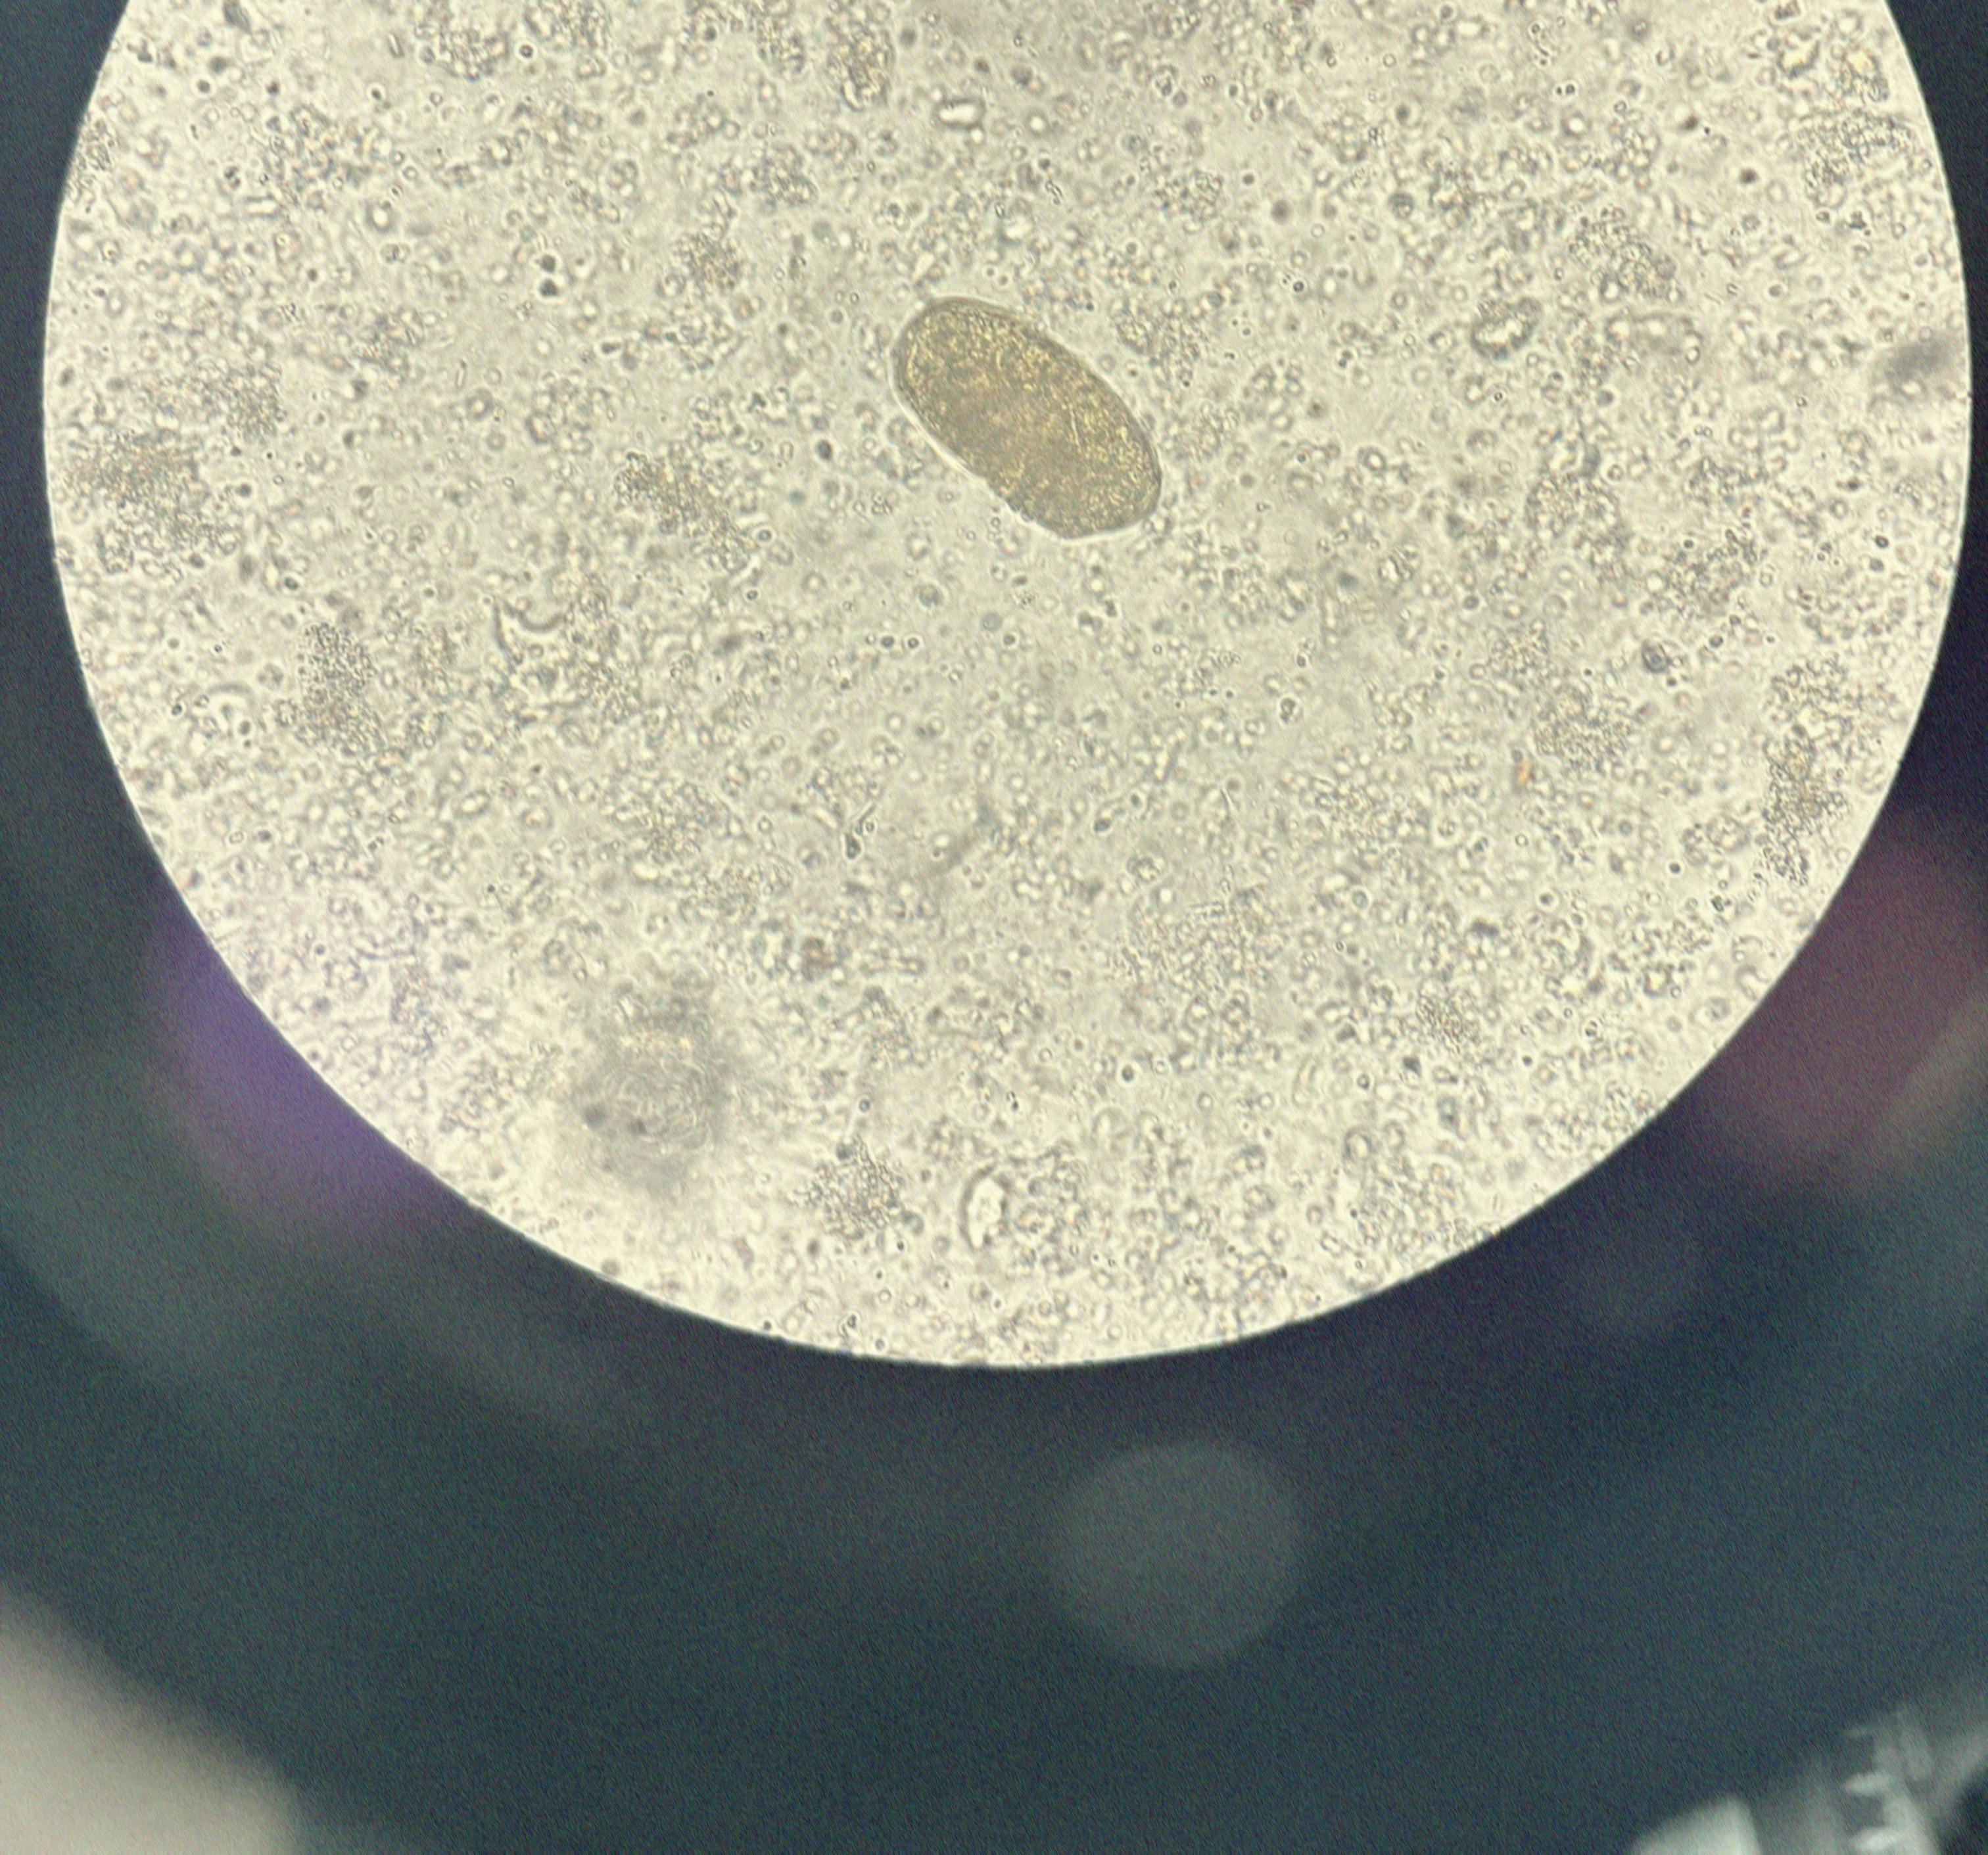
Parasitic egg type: Paragonimus spp